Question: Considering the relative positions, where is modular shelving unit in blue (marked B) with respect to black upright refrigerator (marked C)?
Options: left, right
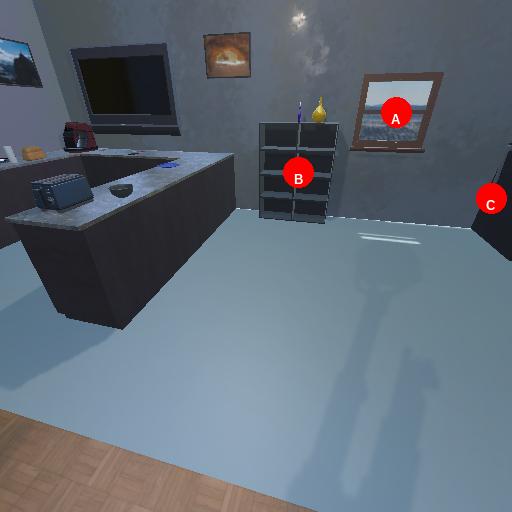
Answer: left